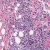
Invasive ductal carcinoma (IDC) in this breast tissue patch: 1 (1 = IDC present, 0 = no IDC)